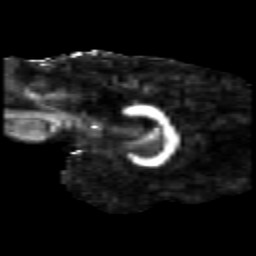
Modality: FA
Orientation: sagittal
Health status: healthy
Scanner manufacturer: siemens
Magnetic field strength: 3 T
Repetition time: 10 s
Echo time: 0.092 s